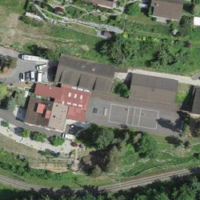
EUNIS habitat code: 55
Species observed at this site:
Fagus sylvatica